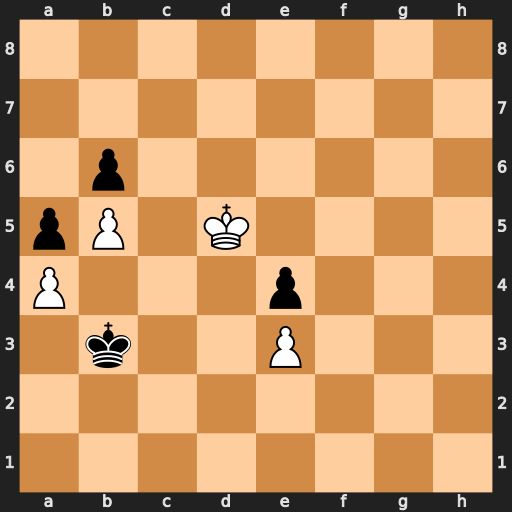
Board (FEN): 8/8/1p6/pP1K4/P3p3/1k2P3/8/8
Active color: w
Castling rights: -
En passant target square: -
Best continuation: Kc6 Kc4 Kxb6